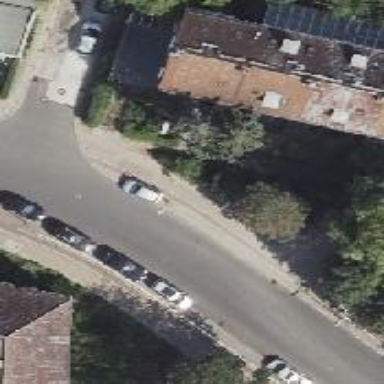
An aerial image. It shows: Cycleway with kerb separator on the left side of the road.